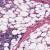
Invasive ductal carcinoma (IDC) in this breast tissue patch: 0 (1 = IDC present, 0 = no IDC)